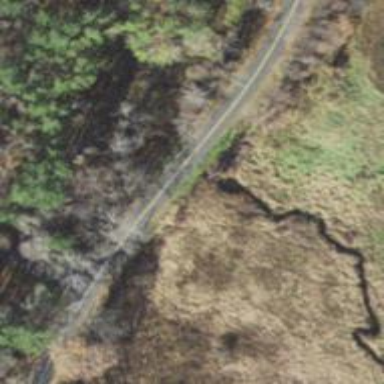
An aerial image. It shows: Culvert tunnel.